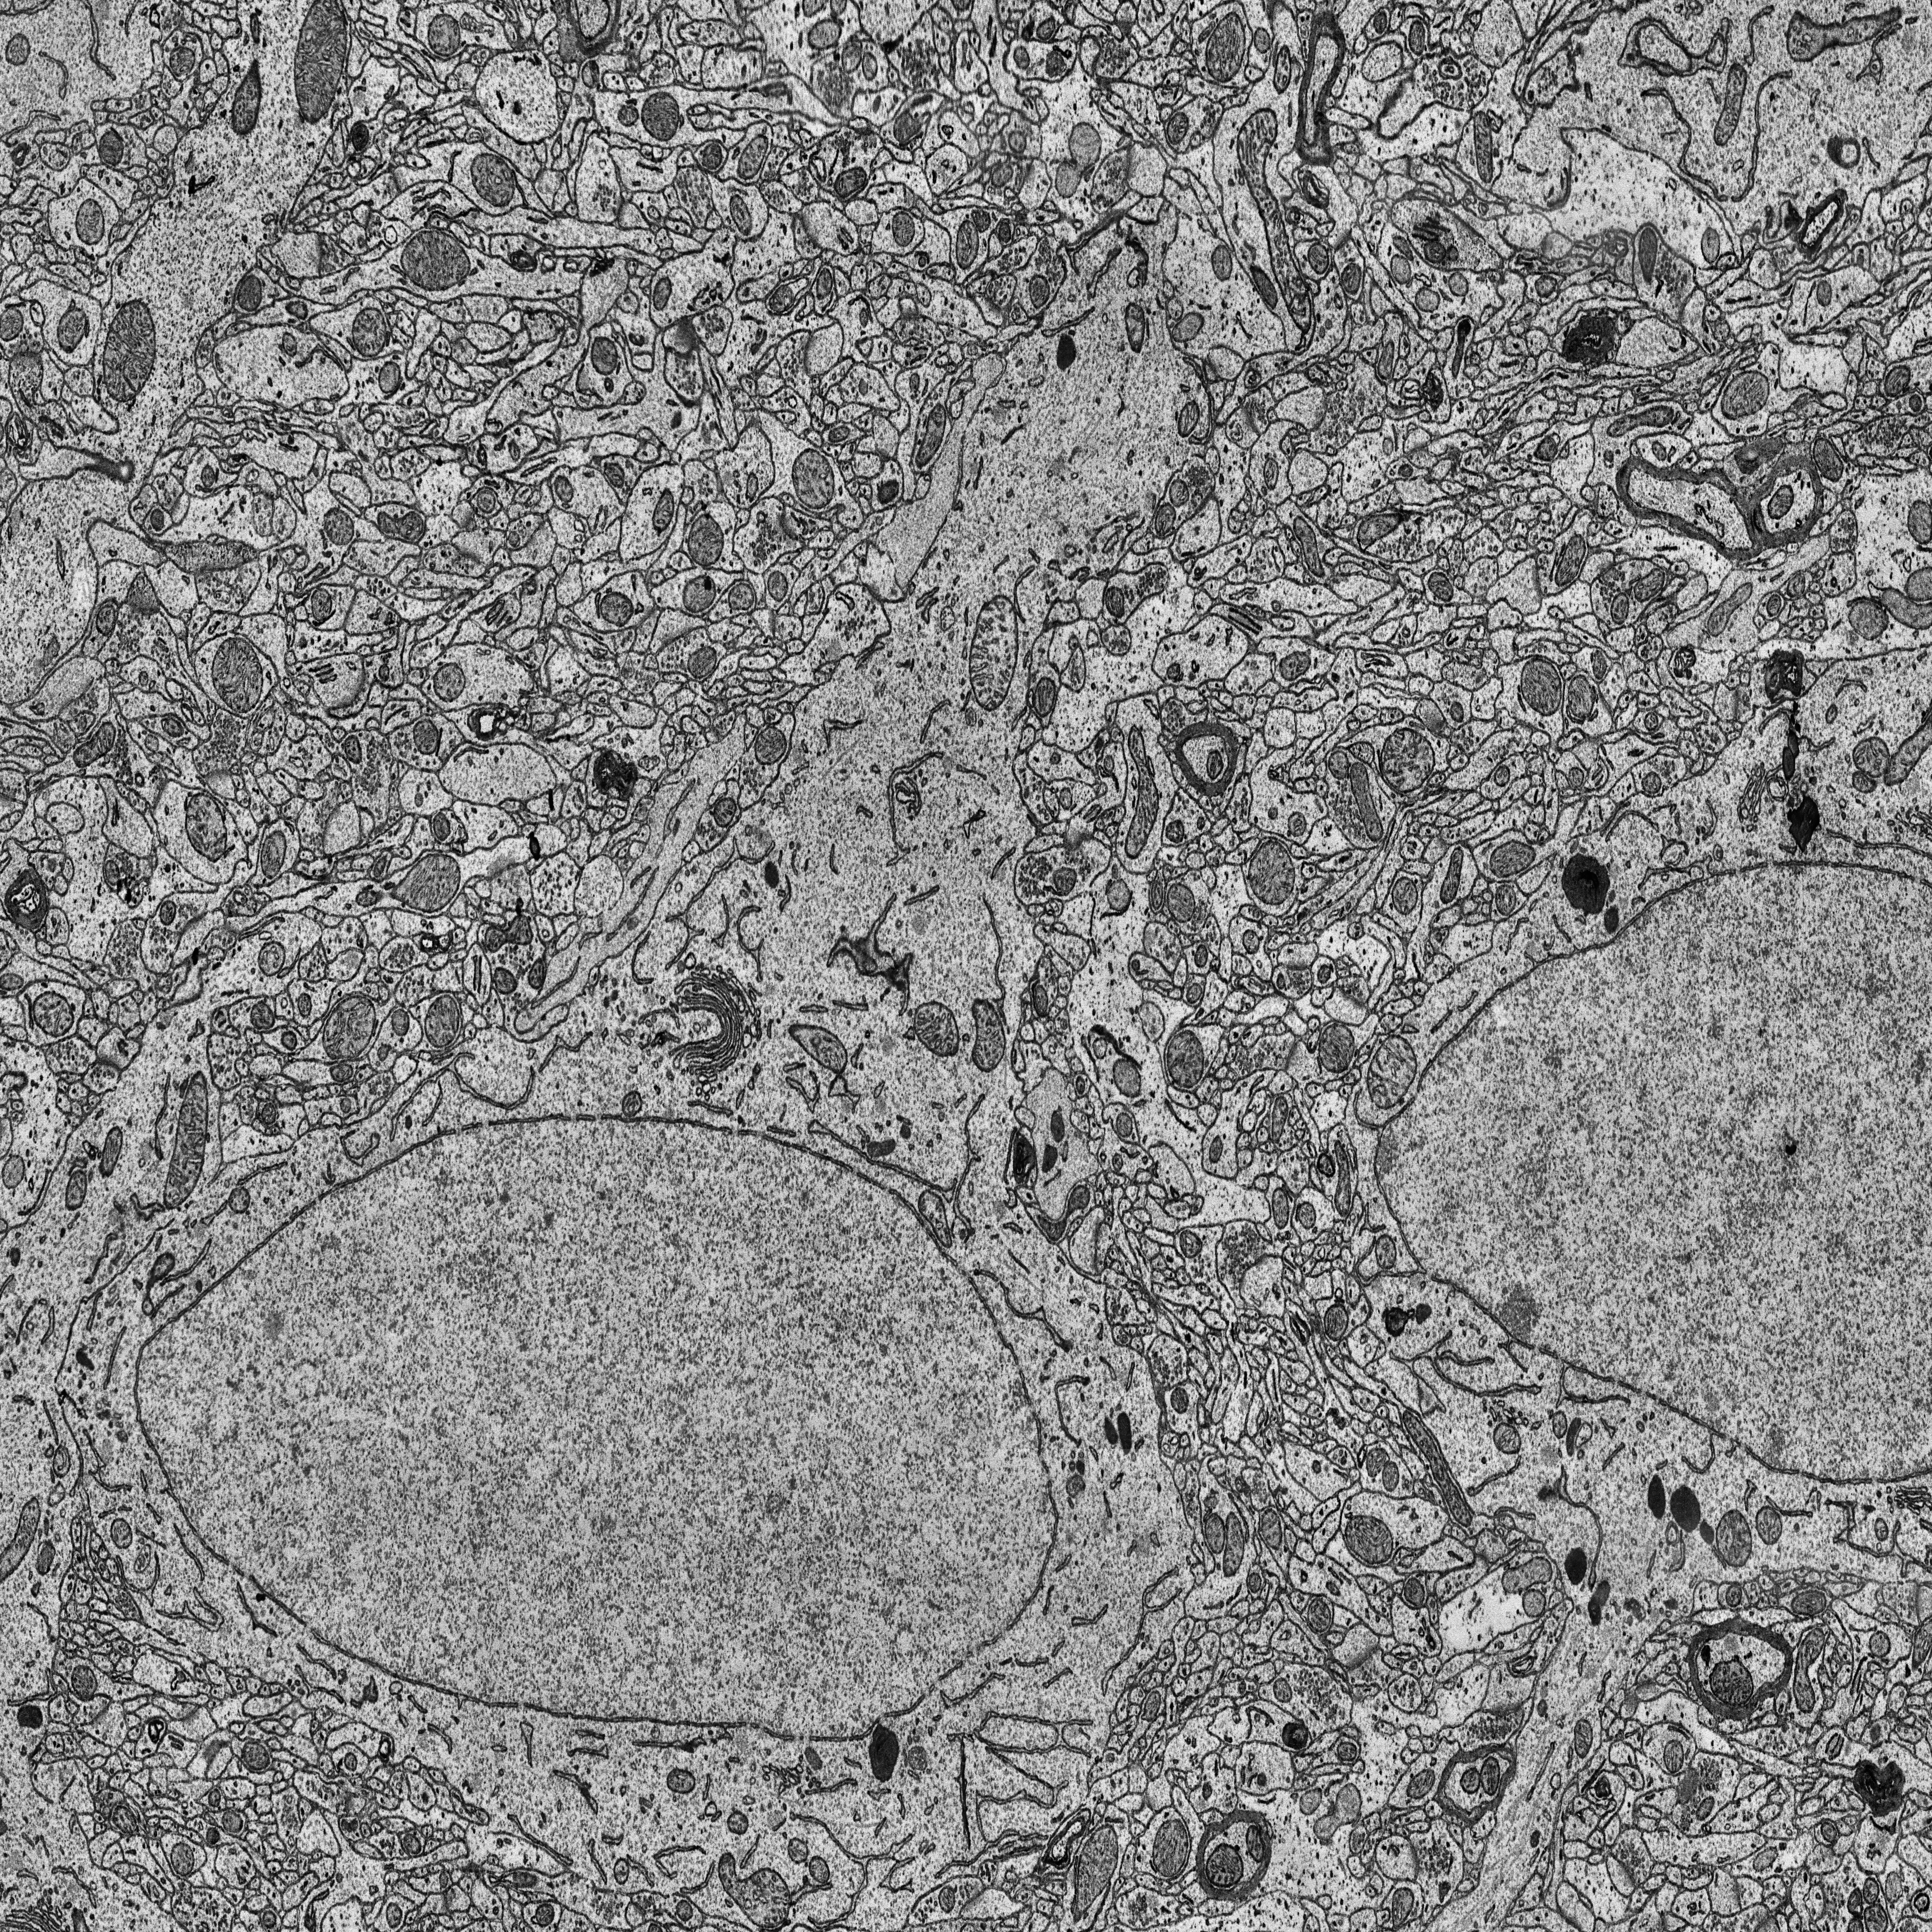
Electron microscopy slice of rat cortex tissue
Slice depth (z): 393
Mitochondria instances in slice: 326